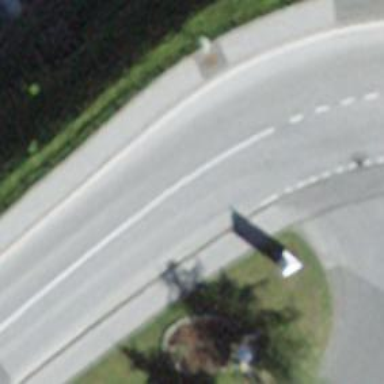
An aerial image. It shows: Tertiary road with asphalt surface and sidewalks on both sides.